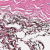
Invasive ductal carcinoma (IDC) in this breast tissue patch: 0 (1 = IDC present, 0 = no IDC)